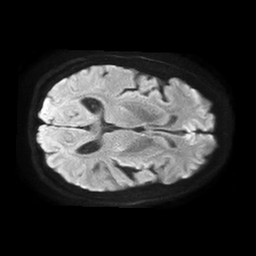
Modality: TRACE
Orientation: axial
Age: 72
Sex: female
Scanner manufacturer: philips
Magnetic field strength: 1.5 T
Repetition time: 4.6 s
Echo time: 0.08631 s